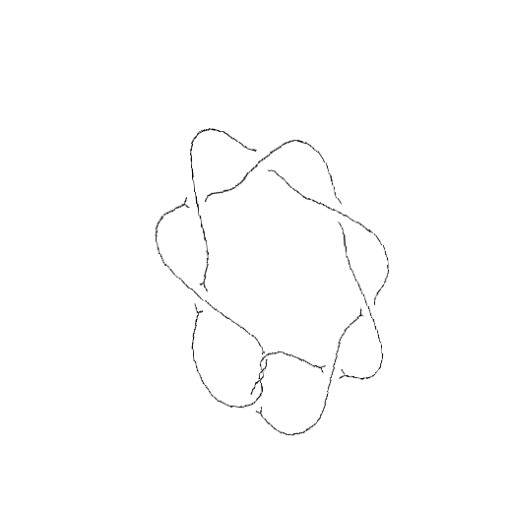
Crossing number: 10